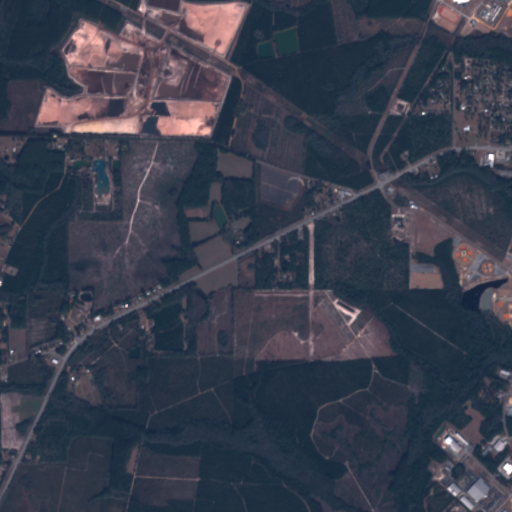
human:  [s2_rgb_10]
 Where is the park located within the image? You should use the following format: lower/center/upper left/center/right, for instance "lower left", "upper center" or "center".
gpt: The park is located in the upper right of the image.
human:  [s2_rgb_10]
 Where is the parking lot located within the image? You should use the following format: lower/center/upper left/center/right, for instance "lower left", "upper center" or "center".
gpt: The parking lot is located in the center right of the image.
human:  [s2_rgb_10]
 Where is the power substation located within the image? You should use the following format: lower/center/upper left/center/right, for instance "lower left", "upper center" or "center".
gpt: The power substation is located in the center right of the image.
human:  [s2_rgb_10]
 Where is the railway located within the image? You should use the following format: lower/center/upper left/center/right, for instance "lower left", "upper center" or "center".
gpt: The railway is located in the lower right of the image.
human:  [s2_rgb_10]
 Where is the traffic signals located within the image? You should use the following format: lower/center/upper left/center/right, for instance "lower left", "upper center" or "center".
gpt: The traffic signals is located in the center right of the image.
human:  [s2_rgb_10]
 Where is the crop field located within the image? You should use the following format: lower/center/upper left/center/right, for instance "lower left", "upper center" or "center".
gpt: There is no crop field in the image.